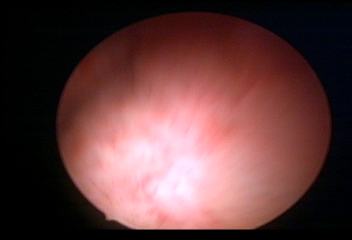
Modality: WLC
Class: Normal mucosa
Bladder cancer association: No